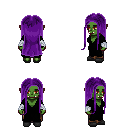
a pixel art fantasy rpg character, female body template, orc, green skin, black robe, robe skirt, purple extra-long hairstyle, white cloth bandages, gray slippers, four views (front, back, left, right), 2x2 character sprite sheet, small pixel art, hard edges, no anti-aliasing